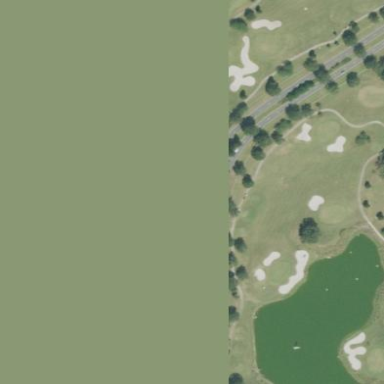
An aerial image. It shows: Leisure land designated as 9-hole golf course.